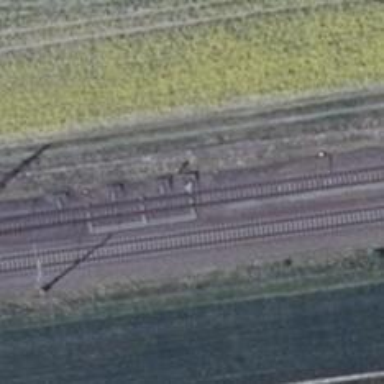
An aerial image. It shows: Railway switch with the turnout side on the left.